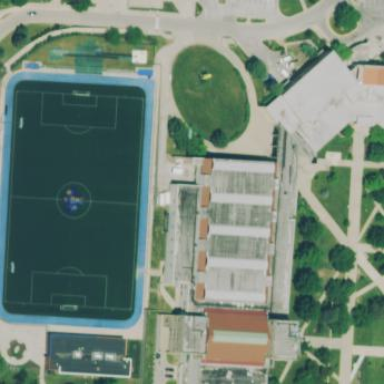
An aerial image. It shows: Sports center building.